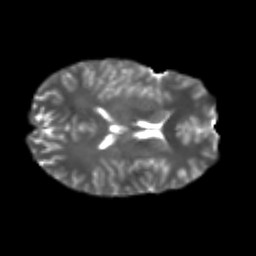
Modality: T2w
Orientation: axial
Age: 22
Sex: male
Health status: healthy
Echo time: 0.074 s